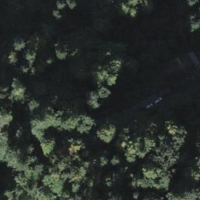
EUNIS habitat code: 44
Species observed at this site:
Petasites albus